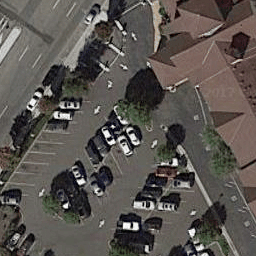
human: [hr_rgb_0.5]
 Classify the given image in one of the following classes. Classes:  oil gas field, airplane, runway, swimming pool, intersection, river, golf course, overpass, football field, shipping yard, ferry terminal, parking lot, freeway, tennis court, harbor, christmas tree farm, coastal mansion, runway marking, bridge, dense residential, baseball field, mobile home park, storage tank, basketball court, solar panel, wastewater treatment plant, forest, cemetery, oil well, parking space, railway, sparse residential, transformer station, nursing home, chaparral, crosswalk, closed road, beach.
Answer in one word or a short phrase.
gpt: parking lot